Field crop: maize
Growth stage: 2
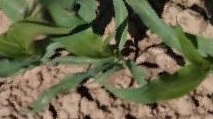
Species: maize